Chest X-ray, PA view. Patient: 58 years old, sex M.
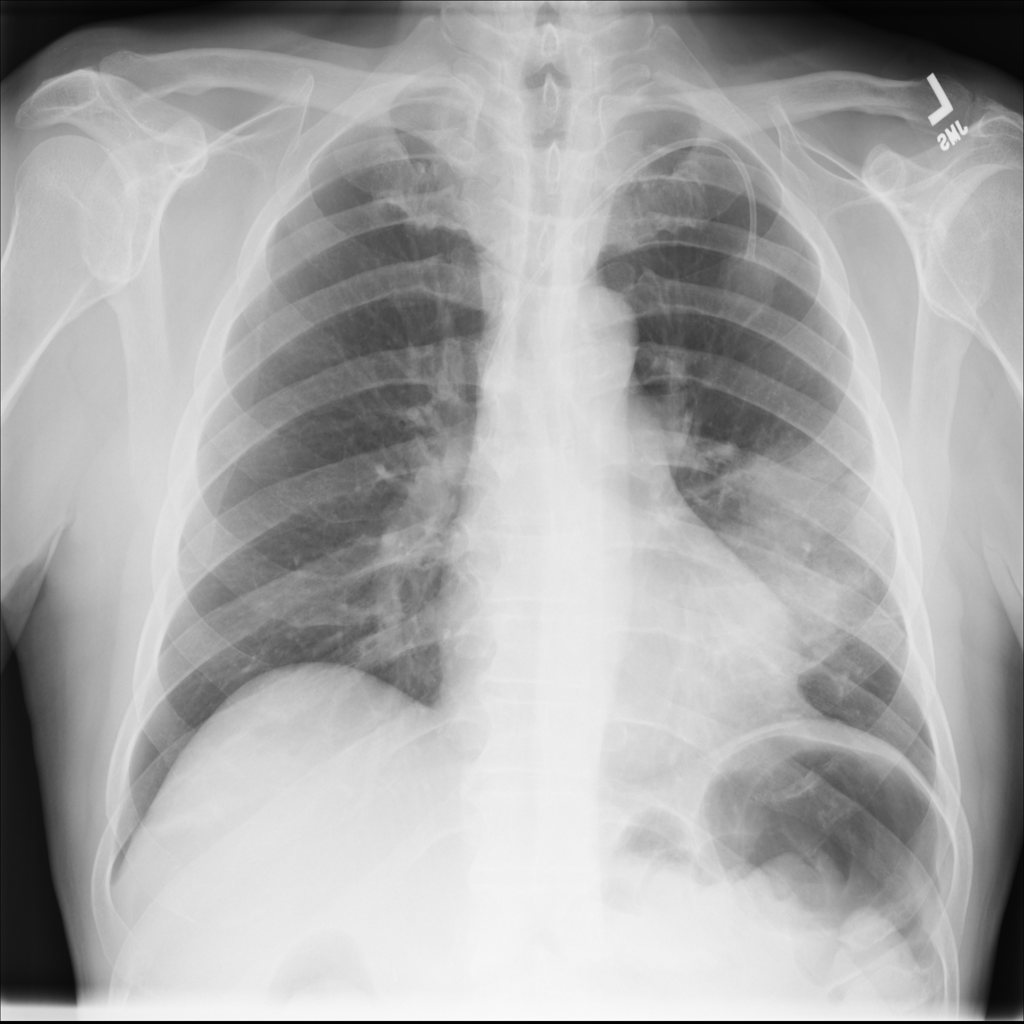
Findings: Atelectasis, Infiltration, Nodule